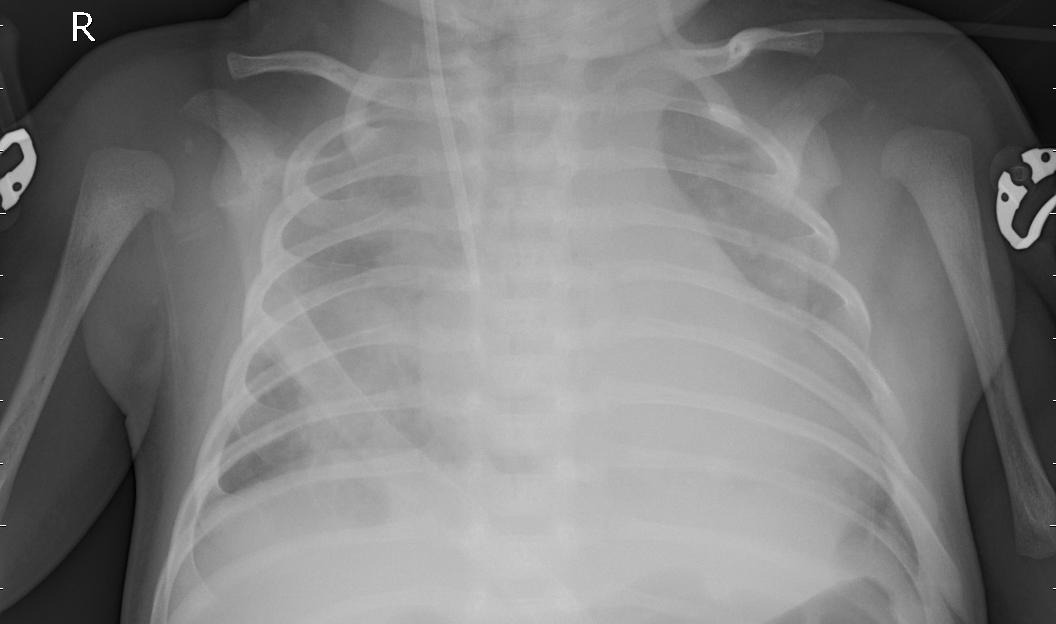
Diagnosis: PNEUMONIA